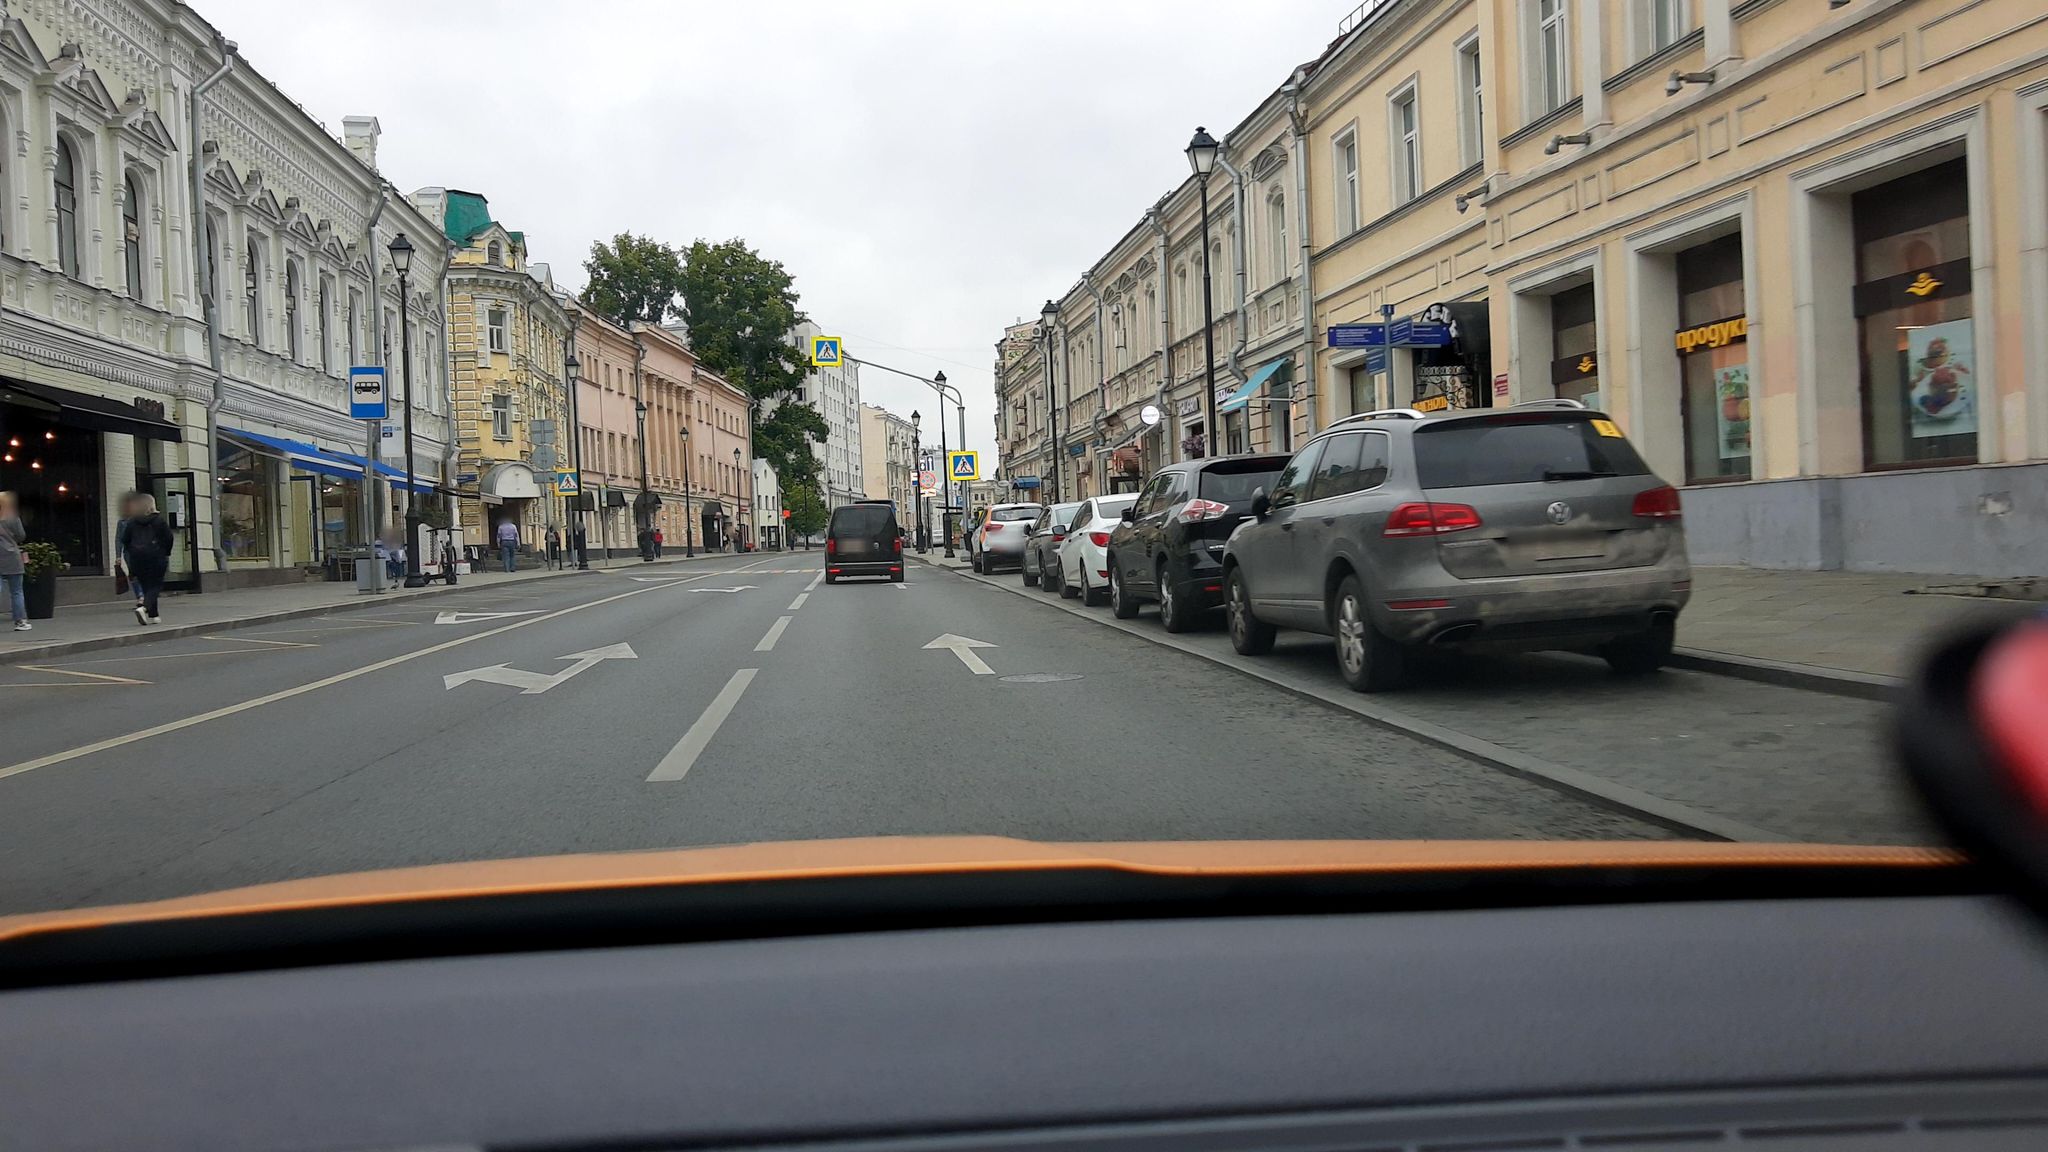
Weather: cloudy
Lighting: day
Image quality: good
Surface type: driving surface
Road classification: footway
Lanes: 3
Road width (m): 4
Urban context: urban centre
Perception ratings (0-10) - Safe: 3.73, Lively: 8.6, Beautiful: 6.01, Boring: 0.78, Depressing: 3.95, Wealthy: 6